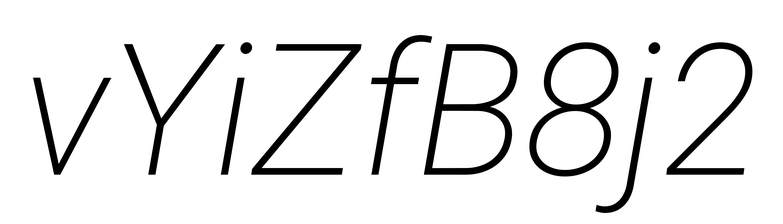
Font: Roboto-Italic_ExtraLight_Italic